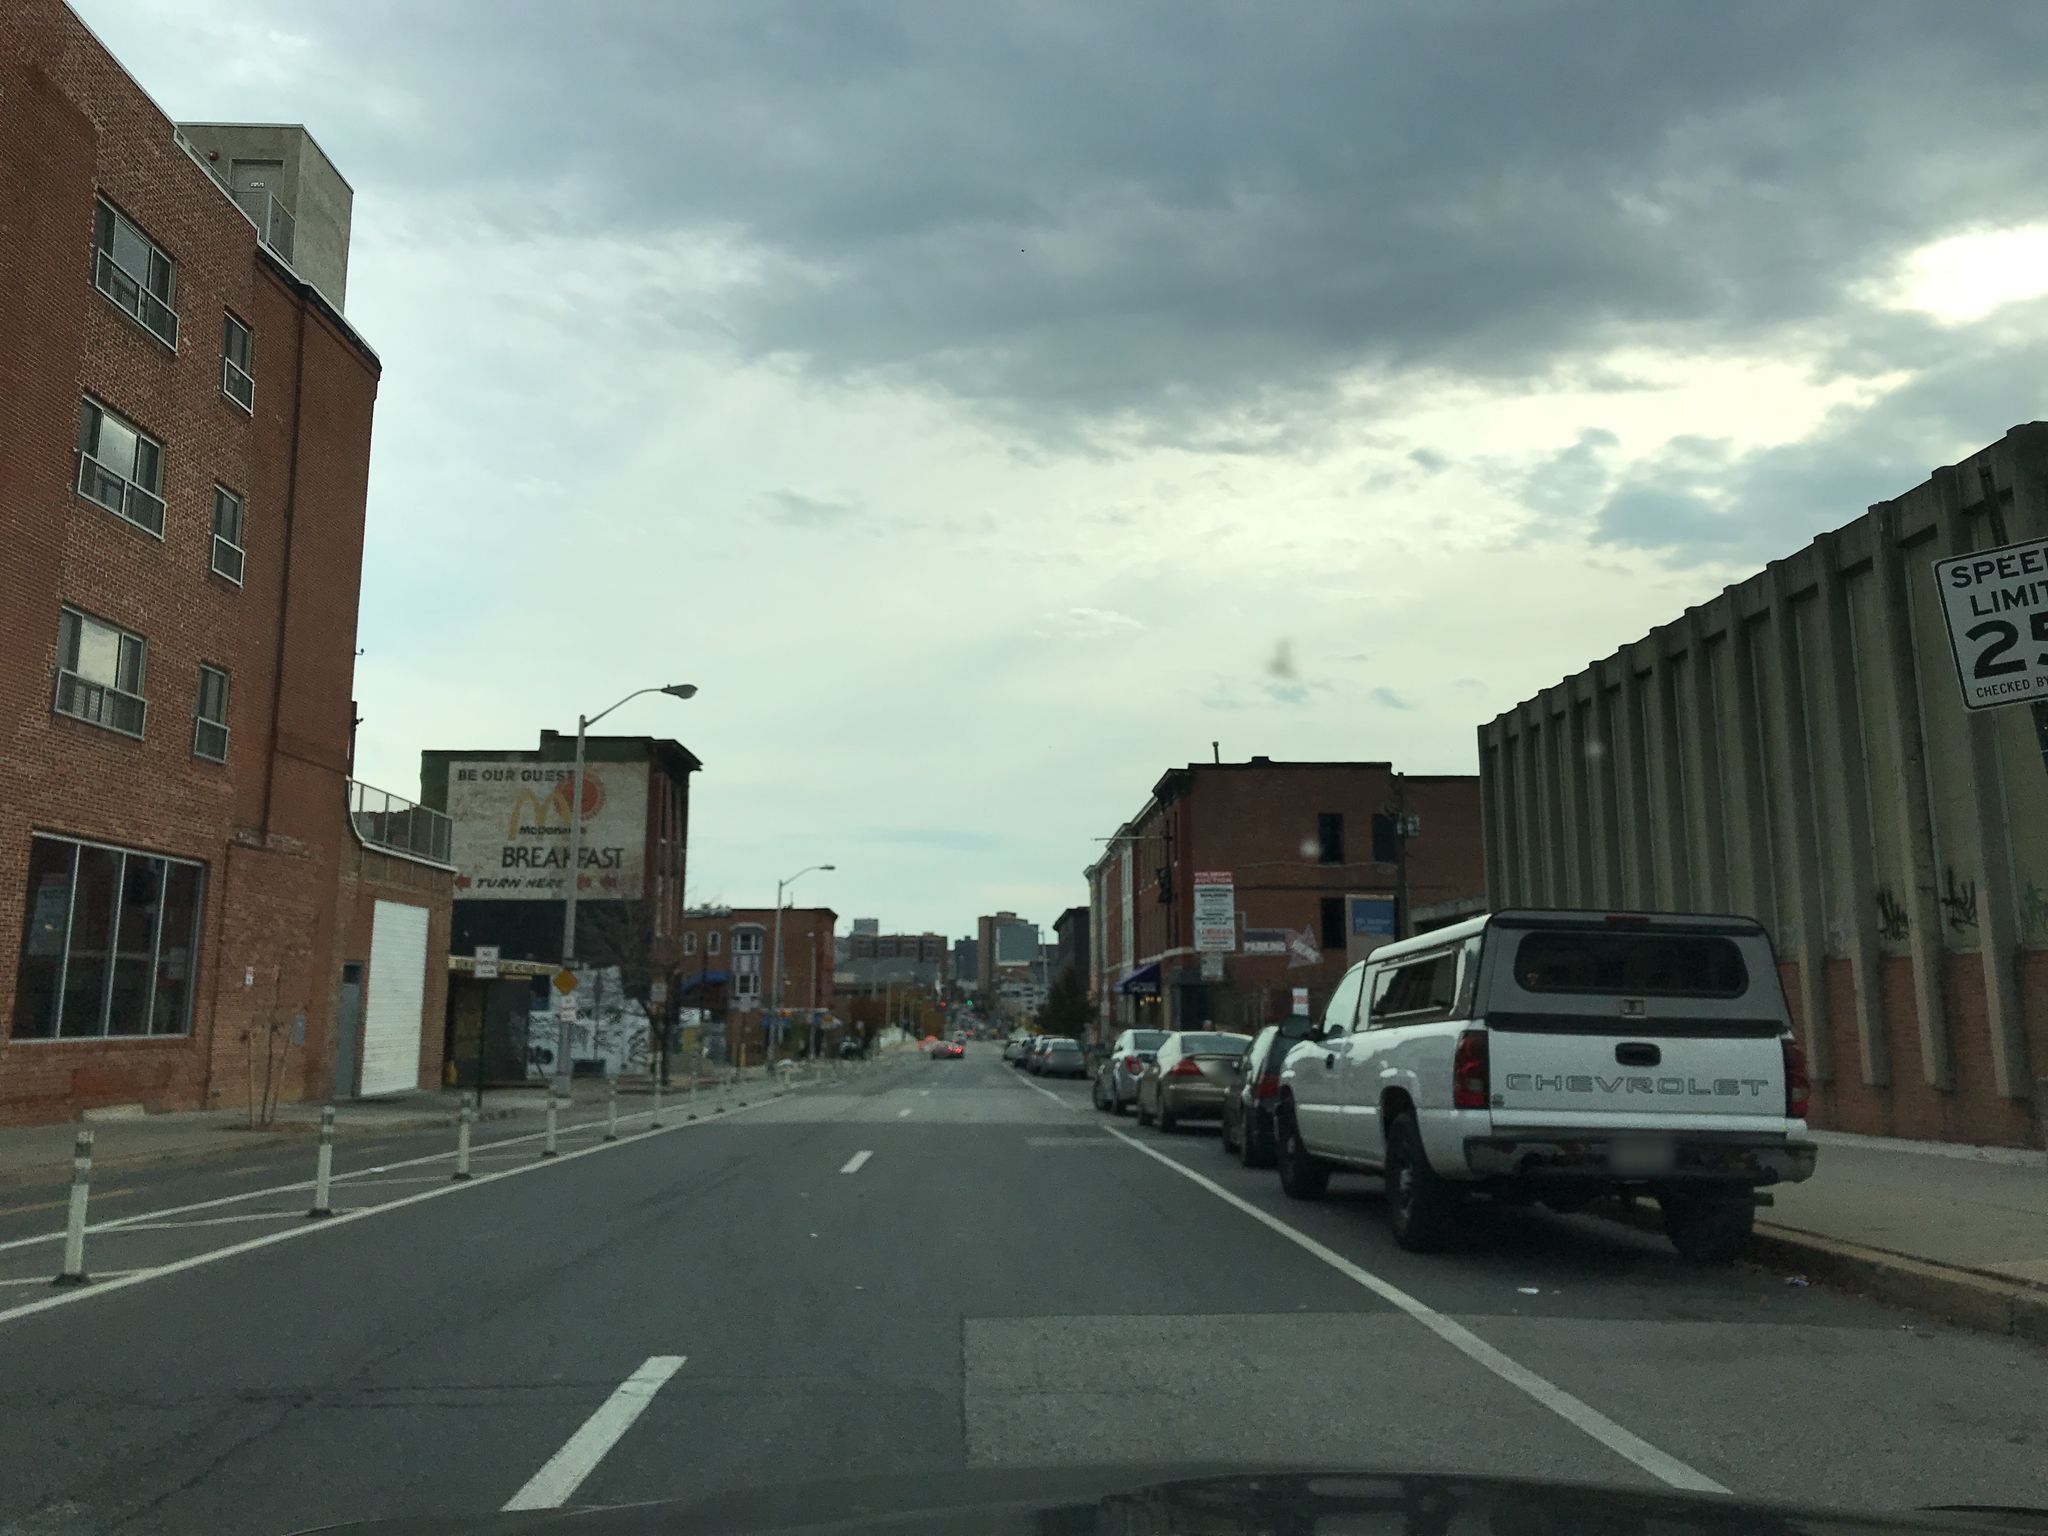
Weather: cloudy
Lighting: day
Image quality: good
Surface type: driving surface
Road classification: cycleway
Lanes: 2
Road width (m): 2.0
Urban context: urban centre
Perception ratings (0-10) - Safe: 0.94, Lively: 4.09, Beautiful: 5.14, Boring: 2.4, Depressing: 4.62, Wealthy: 4